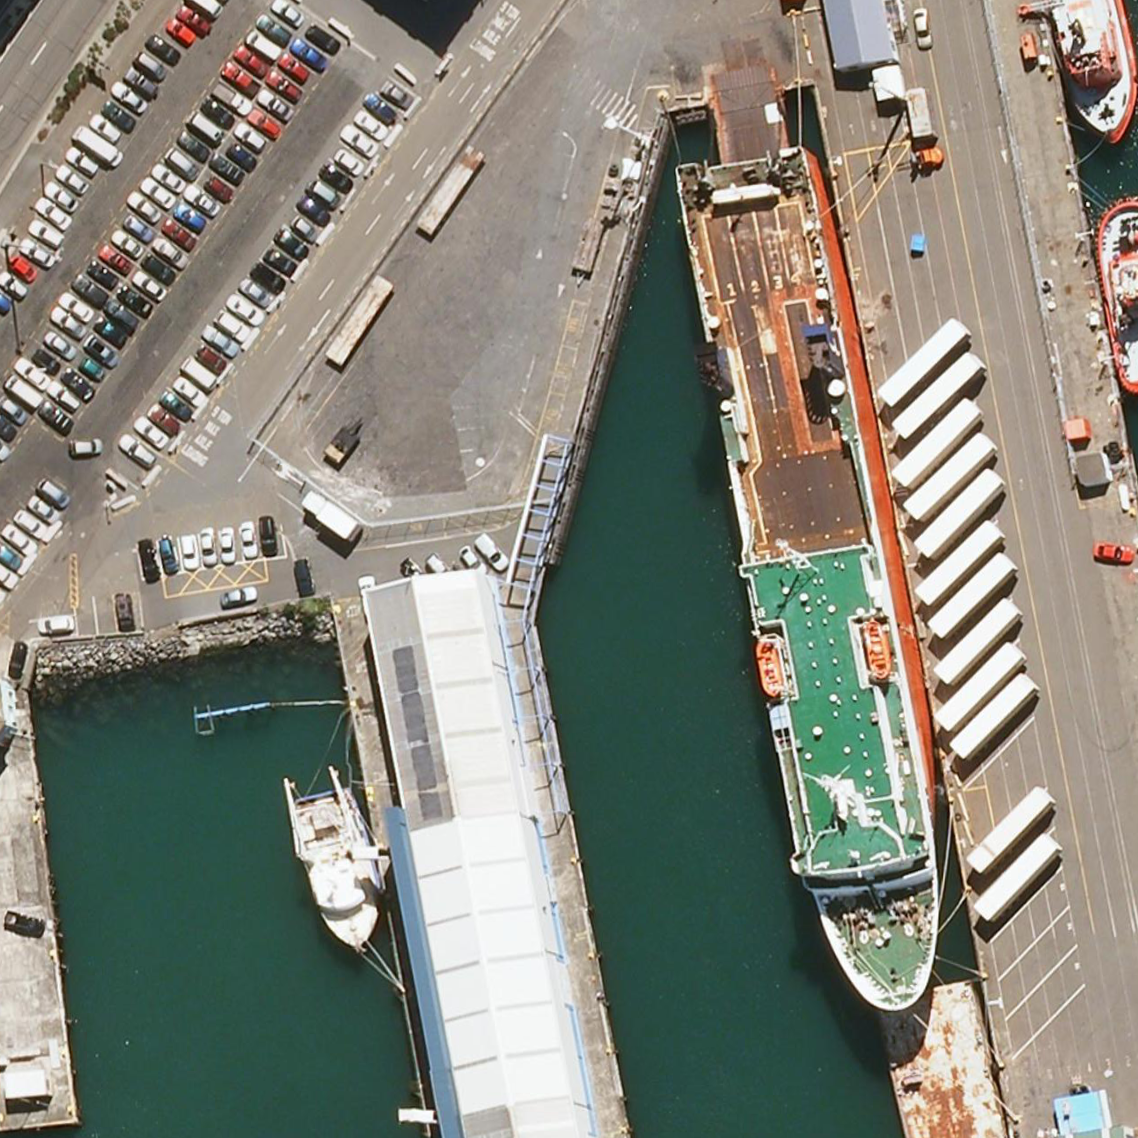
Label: civil